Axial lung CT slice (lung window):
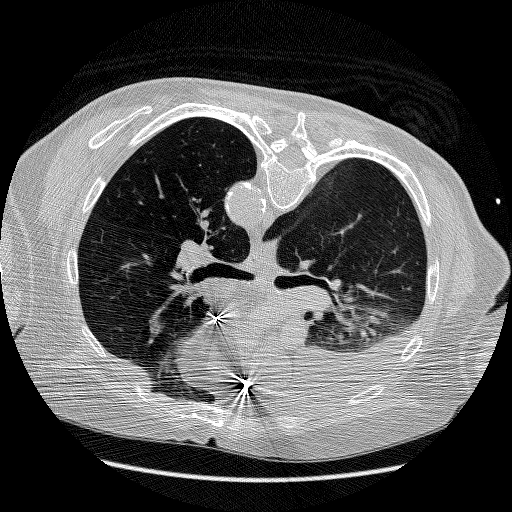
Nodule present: no